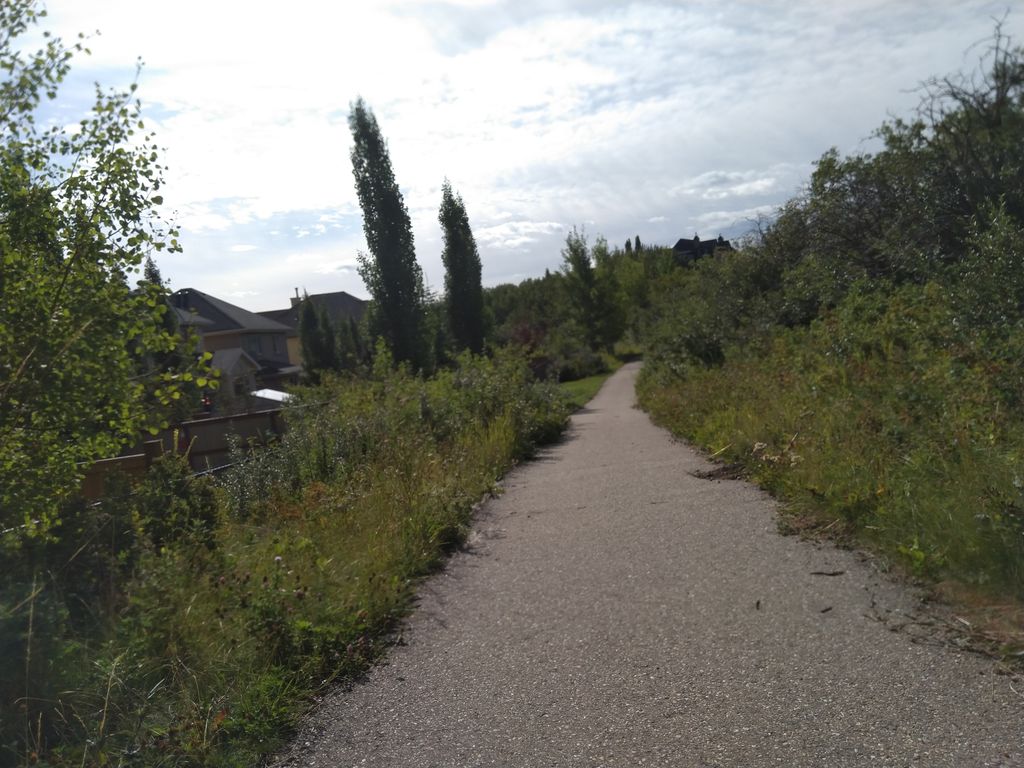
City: calgary